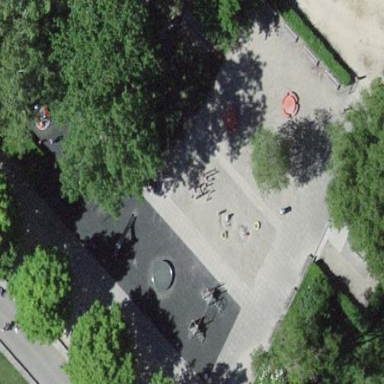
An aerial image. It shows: Playground area for leisure activities on the land.